Question: I need a help with a resizing of Red coloured JPanel. Basically the problem is that I set the grid bag constraints for RED and BLUE JPanel same size and it works perfect, until i add the JLabel, then it just stupidly starts making the RED JPanel Larger size, but it should of been the same size as the BLUE JPanel, 0.05 size it should of stay at. I would be really appreciated if you can help me out, thank you so much in advance :)

'''
package weatherapp;
import java.awt.BorderLayout;
import java.awt.Color;
import java.awt.Dimension;
import java.awt.Font;
import java.awt.GridBagConstraints;
import java.awt.GridBagLayout;
import java.awt.Toolkit;
import java.text.SimpleDateFormat;
import java.util.Date;
import javax.swing.BoxLayout;
import javax.swing.JFrame;
import javax.swing.JLabel;
import javax.swing.JPanel;
import javax.swing.SwingUtilities;
import javax.swing.border.EmptyBorder;
public class WeatherApp {
JFrame mainFrame = new JFrame("Weather App");
Dimension screenDimension = Toolkit.getDefaultToolkit().getScreenSize();
GridBagConstraints gbc = new GridBagConstraints();
JPanel topMenuBar = new JPanel();
JPanel weatherInfoMaster = new JPanel();
JPanel weatherGraphMaster = new JPanel();
JPanel bottomMenuBar = new JPanel();
JLabel currentDateLabel = new JLabel(new SimpleDateFormat("dd MMMM yyyy").format(new Date()));
WeatherApp() {
constructAppFrame();
constructTopMenuBar();
}
public void constructAppFrame() {
mainFrame.setSize(540, 960);
mainFrame.setPreferredSize(new Dimension(540, 960));
//Terminate the program when the user closes the app.
mainFrame.setDefaultCloseOperation(JFrame.EXIT_ON_CLOSE);
mainFrame.setResizable(false);
mainFrame.setLocation(screenDimension.width / 2 - mainFrame.getSize().width / 2, screenDimension.height / 2 - mainFrame.getSize().height / 2);
mainFrame.setLocationRelativeTo(null);
mainFrame.setLayout(new GridBagLayout());
gbc.fill = GridBagConstraints.BOTH;
gbc.gridx = 0;
gbc.gridy = 0;
gbc.weightx = 1;
gbc.weighty = 0.05;
mainFrame.add(topMenuBar, gbc);
gbc.gridy = 1;
gbc.weighty = 0.6;
mainFrame.add(weatherInfoMaster, gbc);
gbc.gridy = 2;
gbc.weighty = 0.5;
mainFrame.add(weatherGraphMaster, gbc);
gbc.gridy = 3;
gbc.weighty = 0.05;
mainFrame.add(bottomMenuBar, gbc);
mainFrame.pack();
mainFrame.setVisible(true);
}
public void constructTopMenuBar() {
topMenuBar.setBackground(Color.RED);
//topMenuBar.setBorder(new EmptyBorder(-20, 20, -20, 20));
topMenuBar.setLayout(new BoxLayout(topMenuBar, BoxLayout.X_AXIS));
currentDateLabel.setForeground(Color.WHITE);
currentDateLabel.setFont(new Font("Comic Sans MS", Font.PLAIN, 20));
currentDateLabel.setBackground(Color.BLUE);
currentDateLabel.setOpaque(true);
topMenuBar.add(currentDateLabel);
weatherInfoMaster.setBackground(Color.CYAN);
weatherGraphMaster.setBackground(Color.GREEN);
bottomMenuBar.setBackground(Color.BLUE);
}
public static void main(String[] args) {
//Create the frame on the event dispacthing thread.
SwingUtilities.invokeLater(() -> {
new WeatherApp();
});
}
}
'''
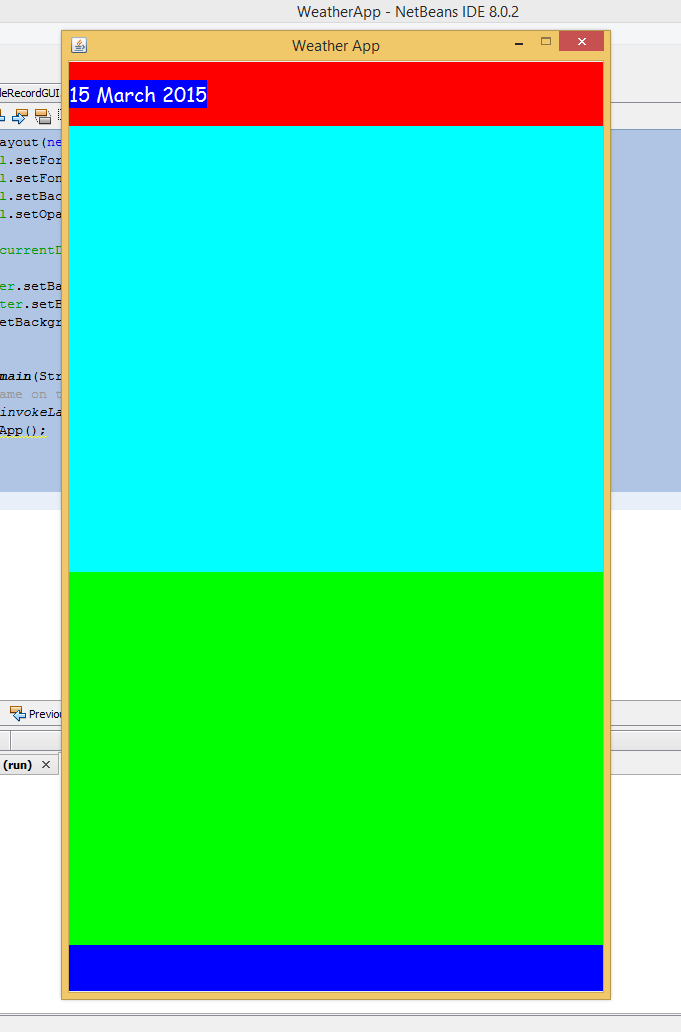
Answer: '''
//mainFrame.setLocation(screenDimension.width / 2 - mainFrame.getSize().width / 2, screenDimension.height / 2 - mainFrame.getSize().height / 2);
mainFrame.setLocationRelativeTo(null);
'''
The first statement is not needed, since the 'setLocationRelativeTo(...)' will reset the location.
'''
constructAppFrame();
constructTopMenuBar();
'''
Don't add components to the frame AFTER the frame is visible. The order of the two statements should be reversed.
> it just stupidly starts making the RED JPanel Larger size, but it should of been the same size as the BLUE JPanel, 0.05 size it should of stay at.
It is not stupid. It is well defined behaviour of the layout manager. Every layout manager has it own rules to follow. The GridBagLayout works on the "preferred size" of components. When no components are added to the panel the preferred size is (10, 10) because a JPanel uses a FlowLayout by default and the default gap before/after components is 5 pixels.
So when extra space is available the GridBagLayout allocates the space based on the preferred size which results in the red getting more space.
As a quick hack (after following my other suggestions from above) you can do:
'''
bottomMenuBar.setPreferredSize( topMenuBar.getPreferredSize() );
mainFrame.add(bottomMenuBar, gbc);
'''
Now the sizes will be the same because the preferred size is also the same. This proof of concept is not really a good solution because the preferred size of the blue panel becomes fixed even if you change the red panel.
Maybe a better solution is to use the <URL>. This layout will size the components based on the space available in frame, not the preferred size, so if the red/blue panels have the same relative size they should be the same size even as components are added.